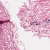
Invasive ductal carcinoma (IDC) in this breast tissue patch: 0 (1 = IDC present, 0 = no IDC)